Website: home-depot
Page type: account-selection
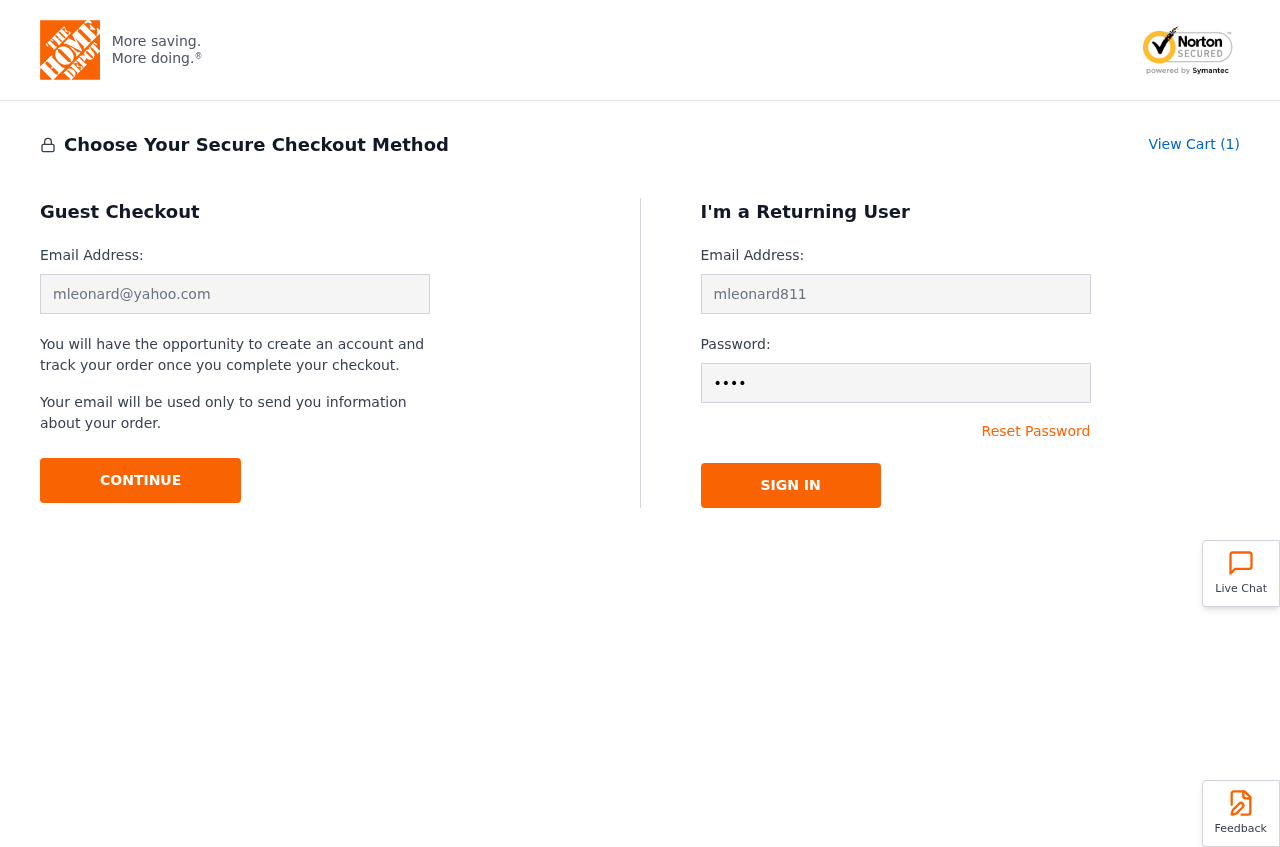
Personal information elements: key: PII_EMAIL
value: mleonard@yahoo.com
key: PII_LOGIN_USERNAME
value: mleonard811
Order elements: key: ORDER_NUM_ITEMS
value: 1